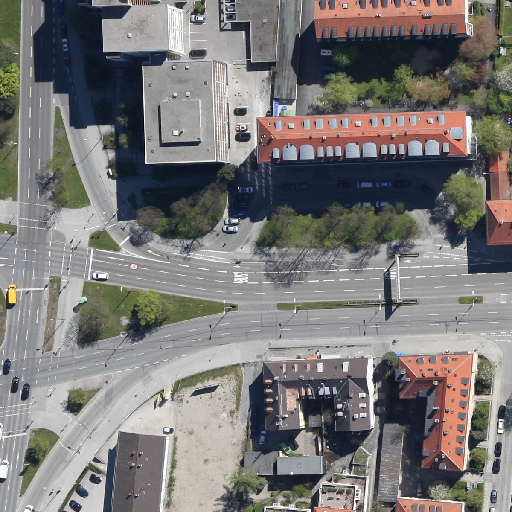
Referring expression: vehicle in the parking area